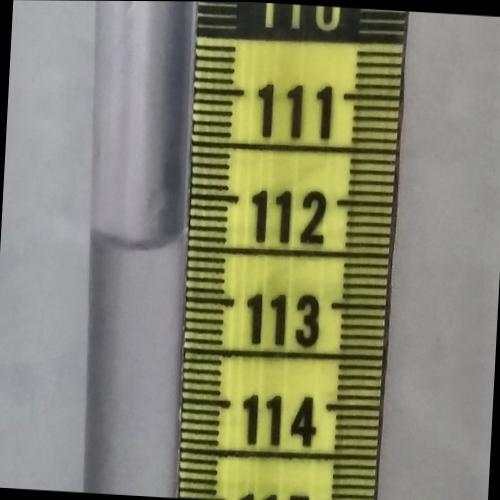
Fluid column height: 112.5 cm